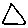
Label: triangle